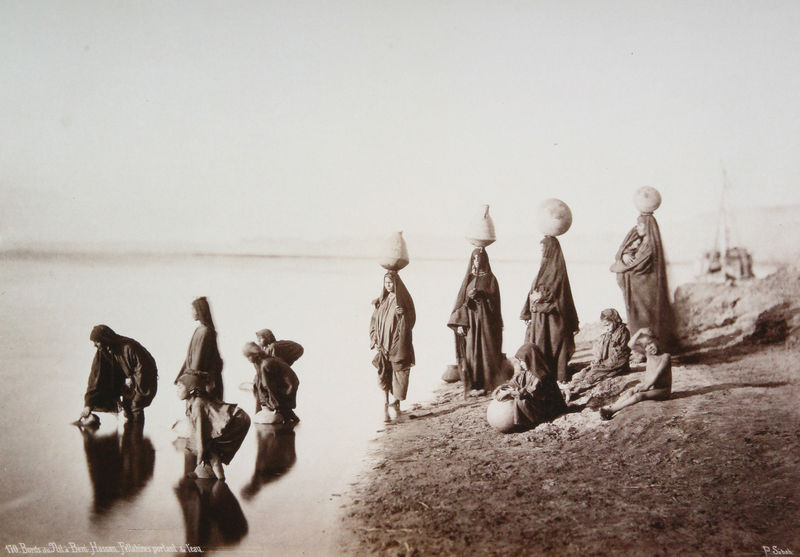
Titel: Fellachenfrauen am Nil bei Beni Hassan
Künstler: Pascal Sébah
Schlagwörter: felsen, gruppe, himmel, kopf, mann, meer, nackt, schatten, wasser, weiß, baden, fluss, frauen, menschen, sand, see, sitzen, teich, ufer, braun, frau, grau, hell, hüte, kleid, kleider, köpfe, licht, männer, schwarz, gras, rasen, schleier, tuch, trinken, mensch, stehen, stein, tragen, bach, erde, flusslauf, horizont, hügel, spiegelung, weite, gehen, gewässer, sonne, boden, gewand, gewänder, kind, arbeit, boot, kinder, amphoren, kanne, krug, kopfbedeckung, topf, schiff, schrift, segel, strand, süden, mast, transport, trägerinnen, afrika, fels, nebel, sepia, arbeiter, böschung, kopftuch, spiegeln, warten, foto, fotografie, gefäß, orient, heiss, fern, asien, schwarzweiß, reihe, schlange, volk, photo, arabisch, krüge, prozession, tränke, gefäße, ritual, wasserkrug, wasserträgerin, schöpfen, wasser holen, wasserschöpfen, wasserträgerinnen, naher osten, kultur, kane, holen, ganges, anstehen, wasserträger, eingeborene, besorgen, etnik, wasserkrüge, 1890, sudan, umhänfe, vokl, kinderufer, bad im fluss